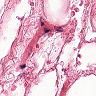
Metastatic tissue present: no